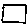
Label: square